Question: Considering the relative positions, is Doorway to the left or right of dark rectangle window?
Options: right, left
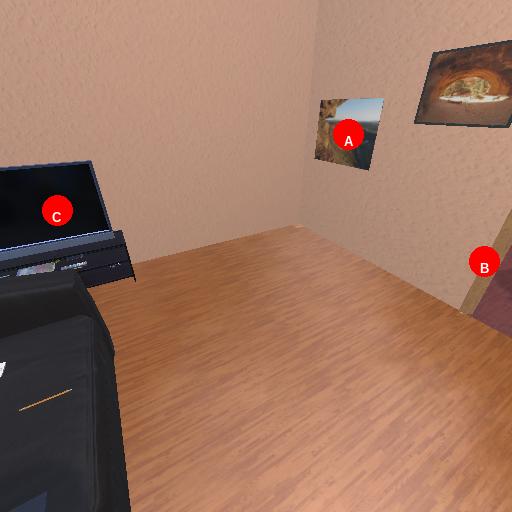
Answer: right